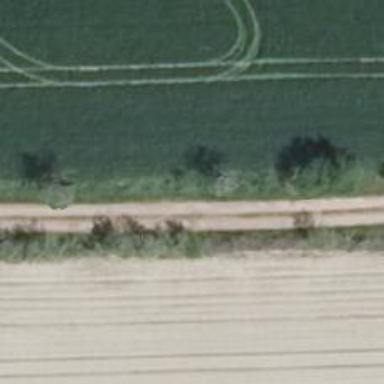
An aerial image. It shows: Row of deciduous broadleaved trees.